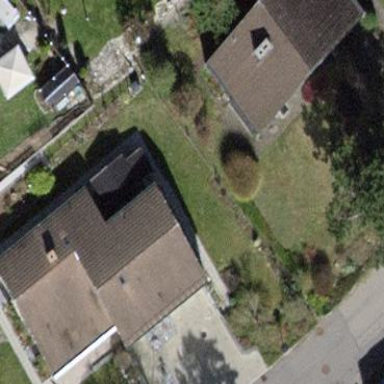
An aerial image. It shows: Detached building with gabled roof.